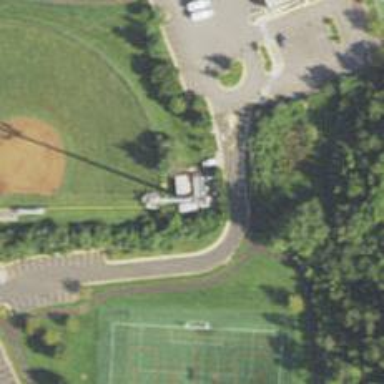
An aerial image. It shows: Man-made mast used for communication purposes.